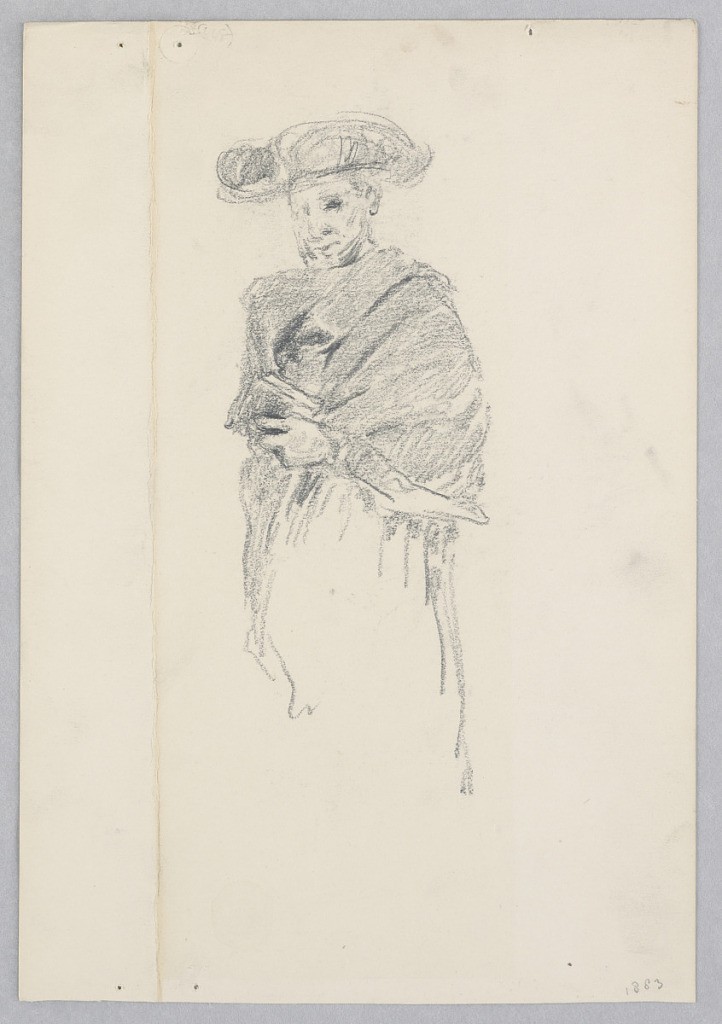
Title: Man
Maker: Robert Frederick Blum, American, 1857–1903
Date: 1883
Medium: Graphite, pastel crayon on wove paper
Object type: Drawing
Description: Sketch of a male figure wearing a hat and cape.